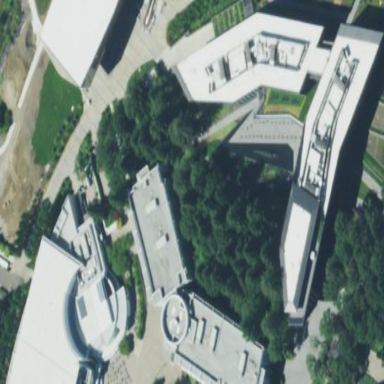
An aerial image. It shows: Office building.